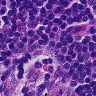
Metastatic tissue present: no